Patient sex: M
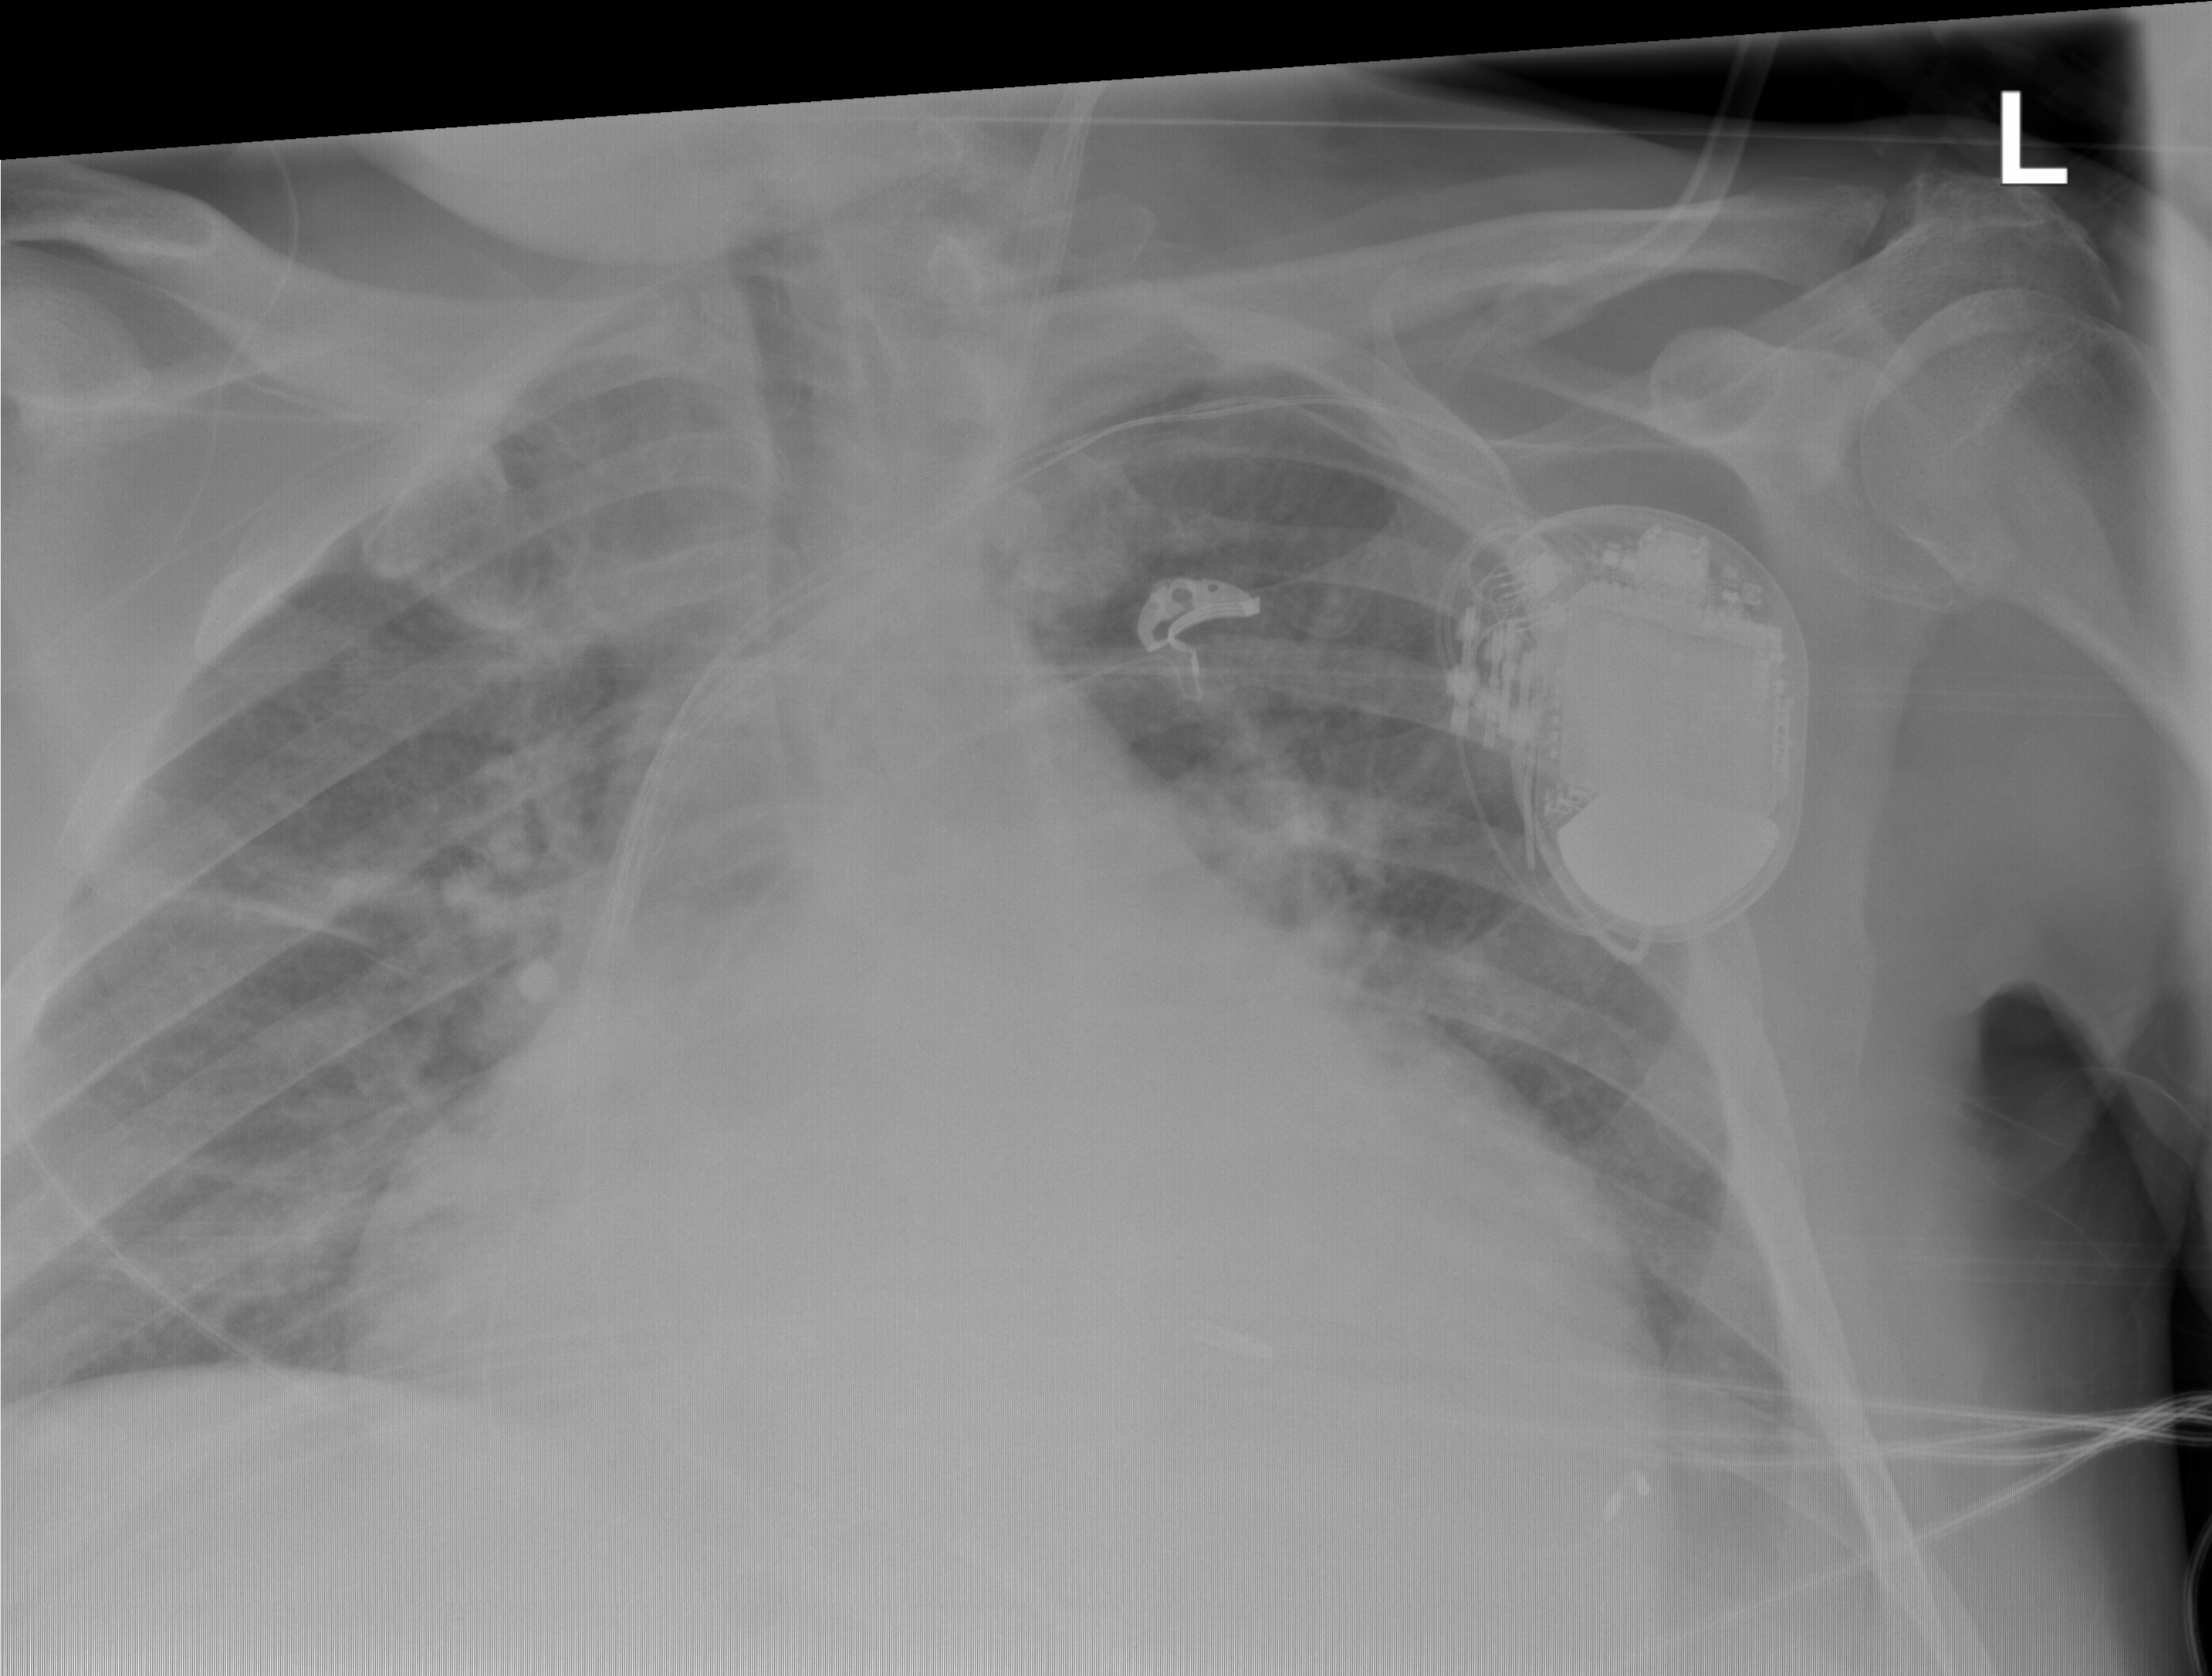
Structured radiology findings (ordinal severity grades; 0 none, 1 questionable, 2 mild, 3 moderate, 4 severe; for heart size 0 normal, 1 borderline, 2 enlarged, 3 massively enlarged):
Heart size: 3
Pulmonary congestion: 2
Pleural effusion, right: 0
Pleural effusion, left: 1
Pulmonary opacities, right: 2
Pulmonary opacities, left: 2
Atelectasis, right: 2
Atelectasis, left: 2